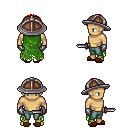
a pixel art fantasy rpg character, male body template, human, tanned skin, green tattered cape, teal pants, red short mohawk hairstyle, chain helm, metal gloves, brown slippers, dagger, four views (front, back, left, right), 2x2 character sprite sheet, small pixel art, hard edges, no anti-aliasing